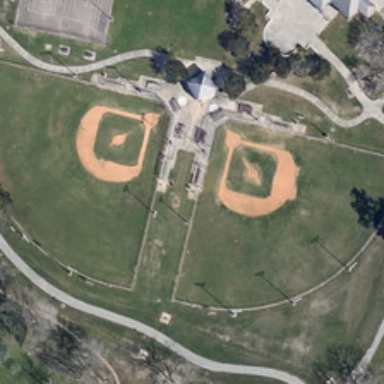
The two baseball fields forms into a semicircle .